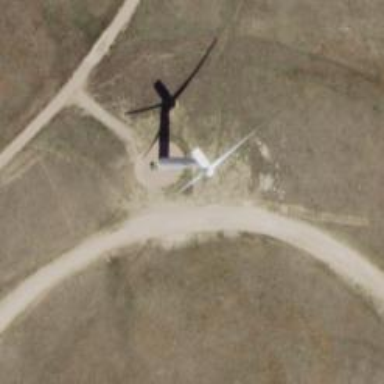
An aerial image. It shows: Wind turbine generating power.